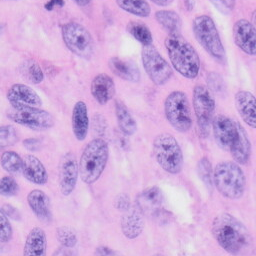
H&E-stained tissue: Skin